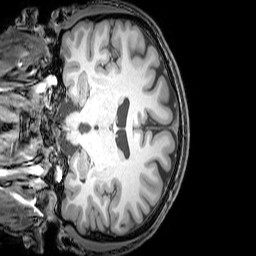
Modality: T1w
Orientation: coronal
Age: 26
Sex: male
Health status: healthy
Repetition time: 0.081 s
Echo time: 0.037 s